Field crop: maize
Growth stage: 2
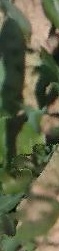
Species: maize